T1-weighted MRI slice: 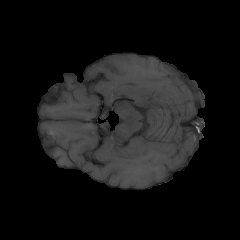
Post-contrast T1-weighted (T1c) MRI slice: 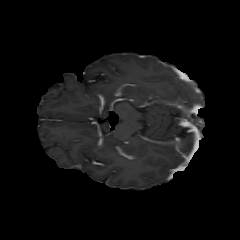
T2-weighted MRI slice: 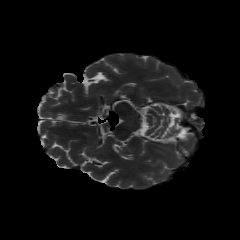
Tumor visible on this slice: no